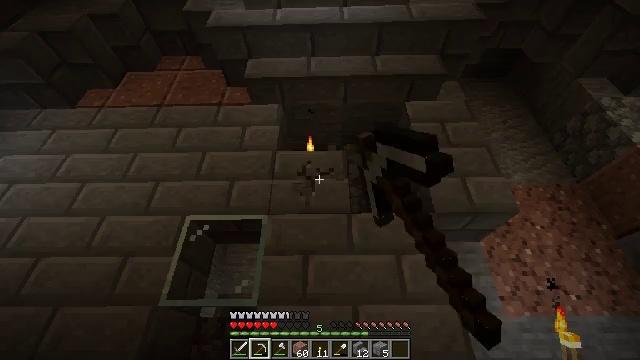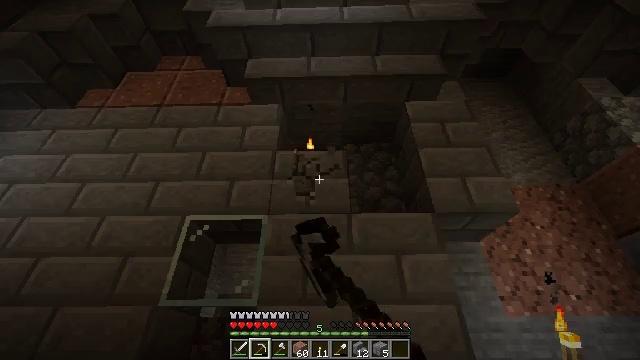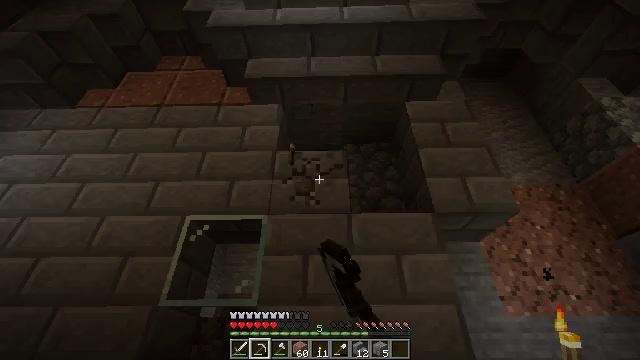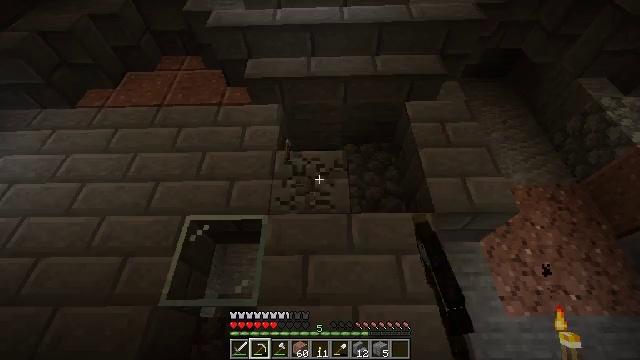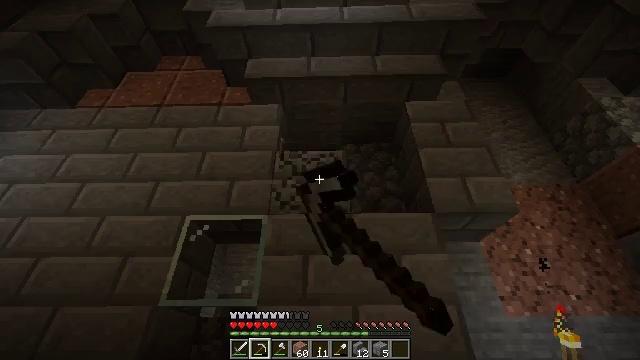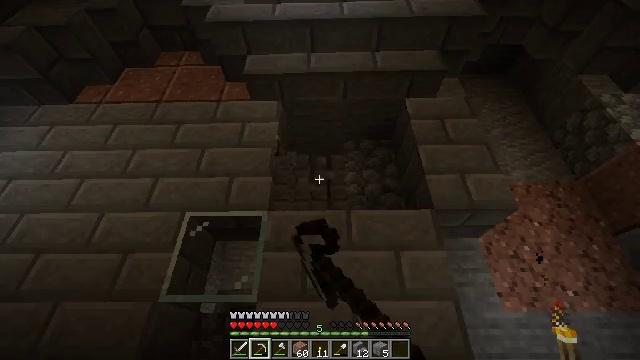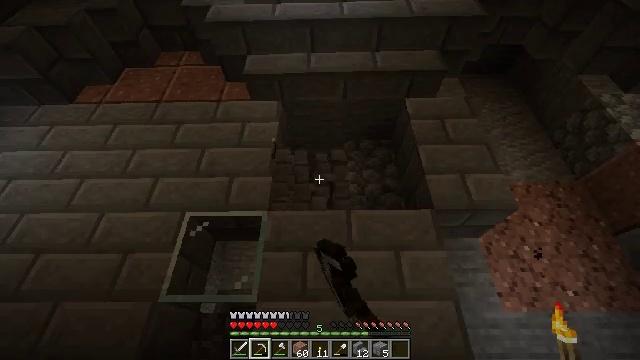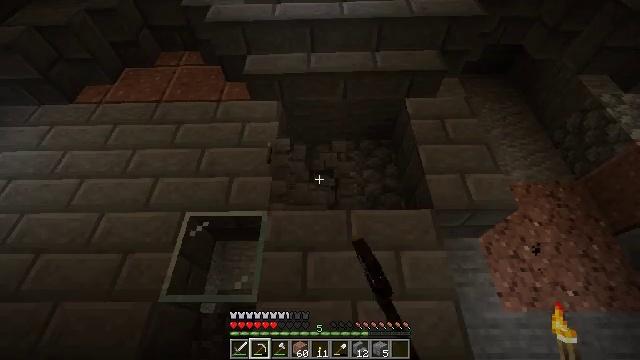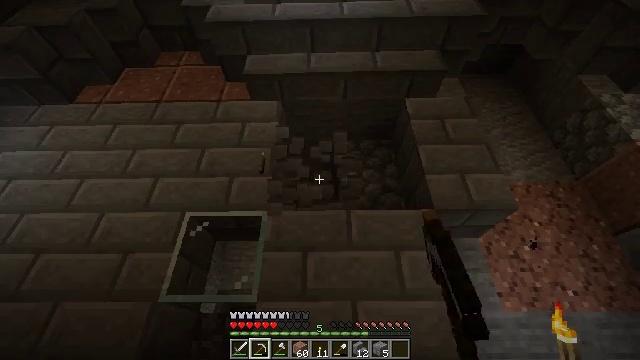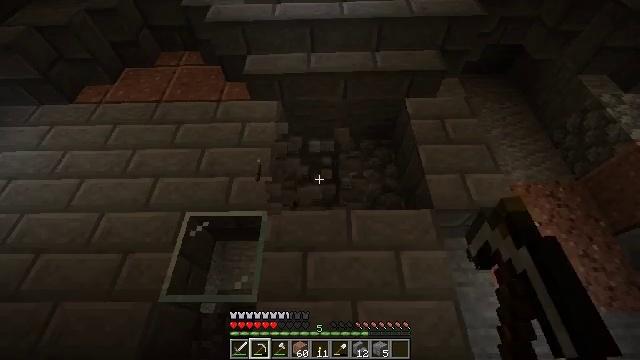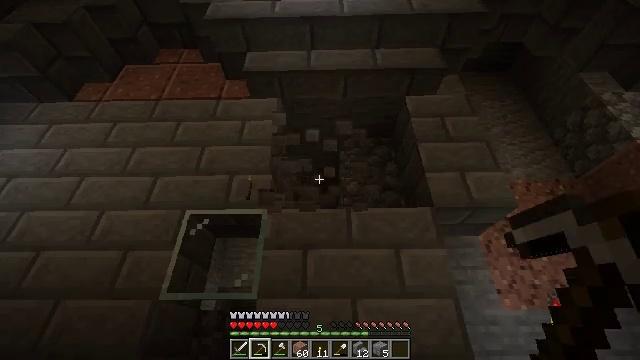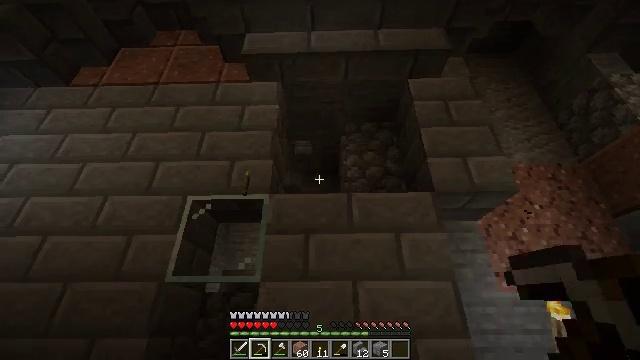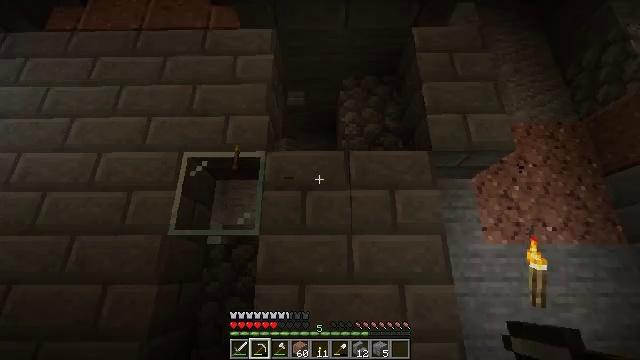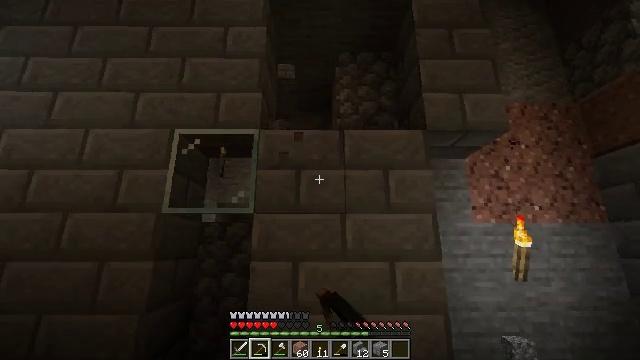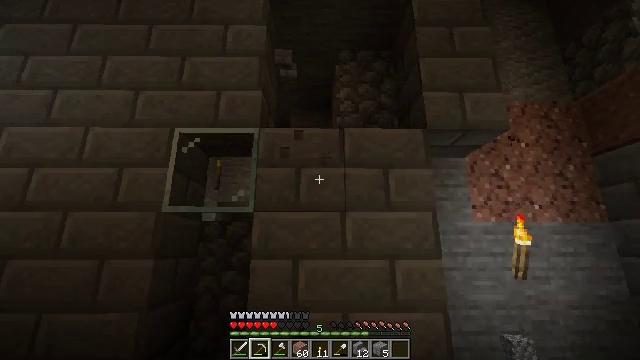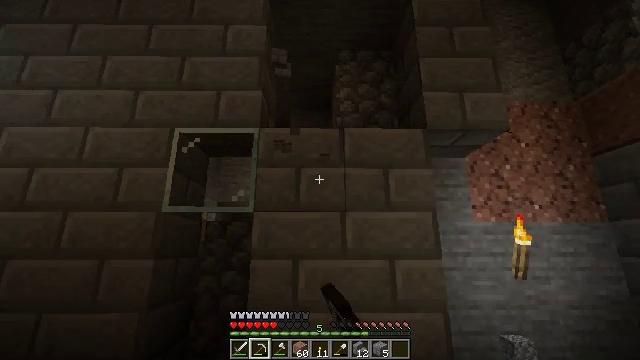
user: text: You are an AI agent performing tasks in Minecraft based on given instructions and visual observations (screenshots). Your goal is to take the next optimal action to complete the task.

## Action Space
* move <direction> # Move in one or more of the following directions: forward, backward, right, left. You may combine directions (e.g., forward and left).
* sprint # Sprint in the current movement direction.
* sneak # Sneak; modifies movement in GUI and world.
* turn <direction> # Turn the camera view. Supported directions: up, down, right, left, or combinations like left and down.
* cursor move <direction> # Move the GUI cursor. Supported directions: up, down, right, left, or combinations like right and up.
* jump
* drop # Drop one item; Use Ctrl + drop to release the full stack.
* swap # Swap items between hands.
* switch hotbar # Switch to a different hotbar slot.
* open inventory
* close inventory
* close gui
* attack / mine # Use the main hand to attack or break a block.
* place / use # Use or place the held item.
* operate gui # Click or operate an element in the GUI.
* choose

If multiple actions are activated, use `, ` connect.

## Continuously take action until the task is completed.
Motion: motion action
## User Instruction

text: Break the stone bricks to collect them.
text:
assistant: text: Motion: attack / mine
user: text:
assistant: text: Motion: attack / mine
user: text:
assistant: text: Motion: attack / mine
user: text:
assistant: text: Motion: attack / mine
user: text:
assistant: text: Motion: attack / mine
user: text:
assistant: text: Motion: attack / mine
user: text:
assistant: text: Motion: attack / mine
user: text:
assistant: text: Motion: attack / mine
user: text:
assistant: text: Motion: attack / mine
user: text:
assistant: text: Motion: attack / mine
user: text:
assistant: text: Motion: turn down, attack / mine
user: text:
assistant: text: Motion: turn down, attack / mine
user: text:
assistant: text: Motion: turn right and down, attack / mine
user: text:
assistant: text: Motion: attack / mine
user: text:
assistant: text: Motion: attack / mine
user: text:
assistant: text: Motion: attack / mine
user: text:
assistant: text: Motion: attack / mine
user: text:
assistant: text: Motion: move right, attack / mine
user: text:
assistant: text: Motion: move right, attack / mine
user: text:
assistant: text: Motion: move right, attack / mine
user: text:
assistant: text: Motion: attack / mine
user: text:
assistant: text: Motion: attack / mine
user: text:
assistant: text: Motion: attack / mine
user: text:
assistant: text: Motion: attack / mine
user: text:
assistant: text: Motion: attack / mine
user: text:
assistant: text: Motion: attack / mine
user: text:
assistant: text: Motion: attack / mine
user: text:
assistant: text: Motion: attack / mine
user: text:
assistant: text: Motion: attack / mine
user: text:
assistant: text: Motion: attack / mine